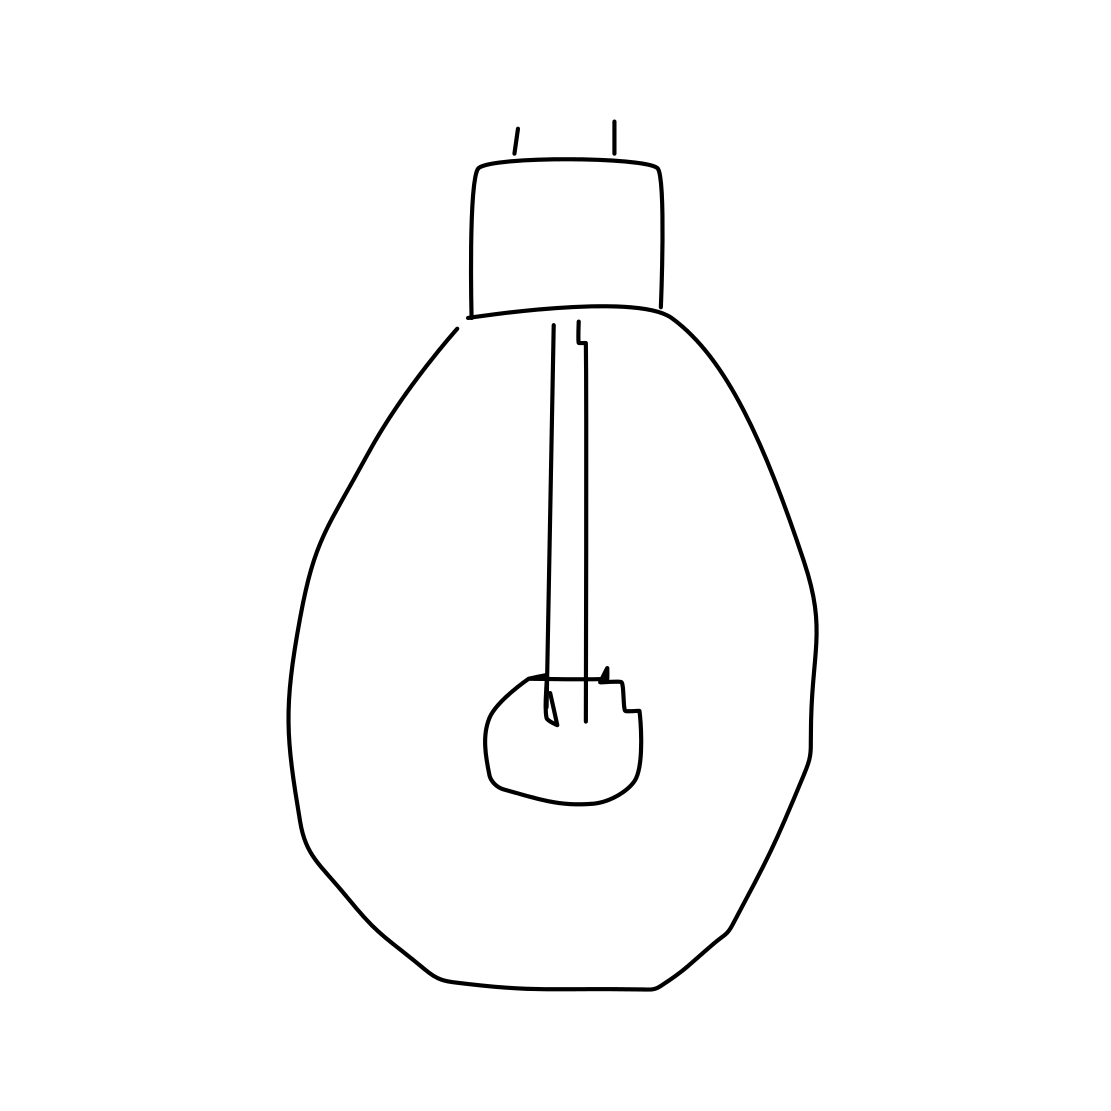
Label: lightbulb